Question: I have a csv file and managed to get access to it and just get the 6th element of each row into a var (buys).
Now, I want to take these numbers in buys into a new list to take afterwards a random number of the list but I'm struggling creating a list. Can you help me please?
My code is now:
'''
import csv
import random
data = open('data.csv')
dataList = list(csv.reader(data, delimiter=','))
for item in dataList:
buys = item[6]
buyslist = list(buys)
randomNumber = random.choice(buyslist)
print(buyslist)
'''
and when I print buyslist I get each number into an element like 803 transfered into the list [8][0][3]. But i need [803] :D.

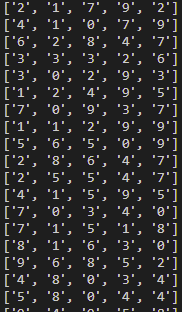
Answer: It sounds like your goal is to select a random row and extract the value found at index '6' in that row. Right now, you're trying to select a random from index '6' in row.
What you want requires no explicit loop at all:
'''
import csv
import random
with open('data.csv') as data: # Use with statement for deterministic cleanup
dataList = list(csv.reader(data, delimiter=','))
randomNumber = random.choice(dataList)[6] # Select random row, extract relevant column
'''
If you need the whole 'list' of just that row, you can convert once up front, then perform the selection, replacing 'randomNumber = random.choice(dataList)[6]' with:
'''
buyslist = [item[6] for item in dataList] # Simple listcomp to extract relevant column
# from each row in new list
# Optionally, convert to integer upfront with:
buyslist = [int(item[6]) for item in dataList] # listcomp to both extracts *and* parses
randomNumber = random.choice(buyslist) # Select random value from extracted values
'''